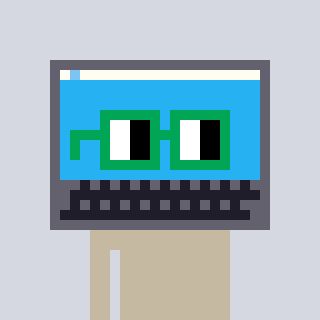
a pixel art character with square green glasses, a laptop-shaped head and a slimegreen-colored body on a cool background